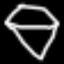
Label: diamond